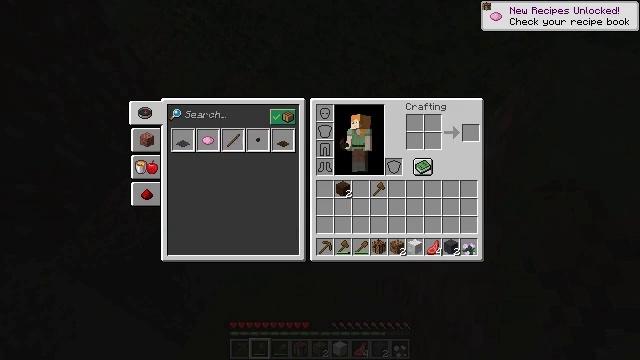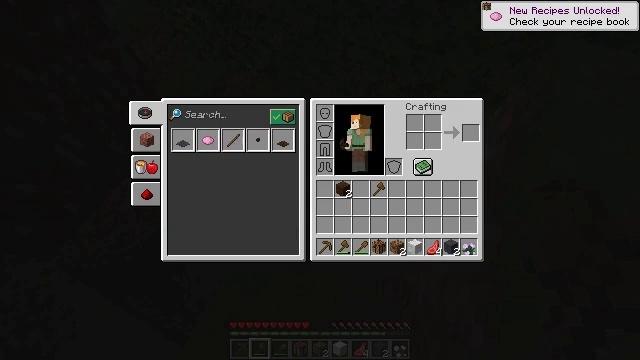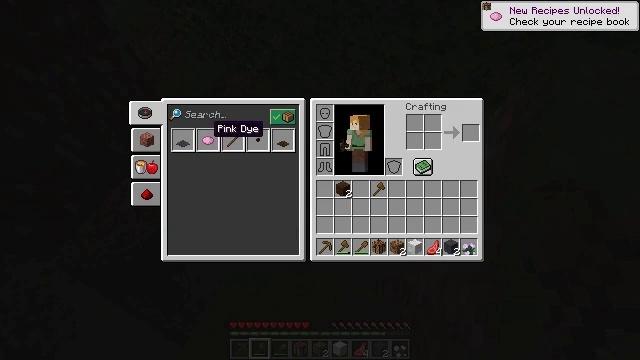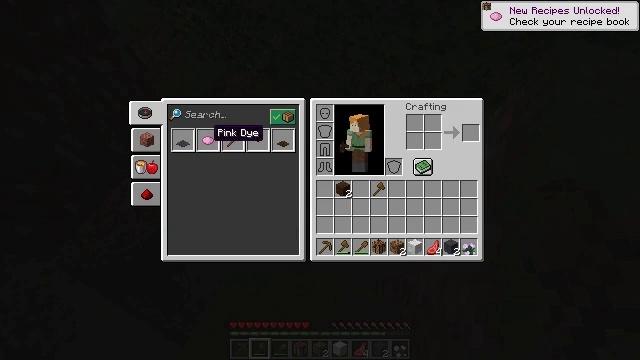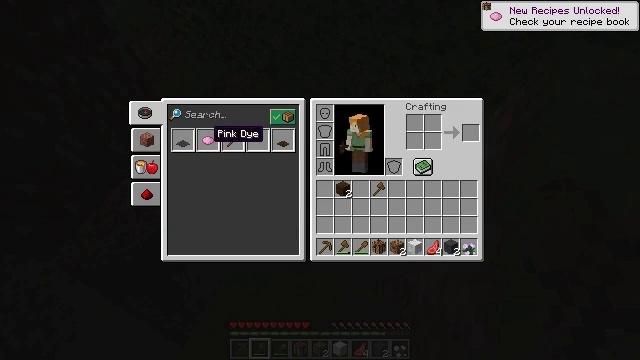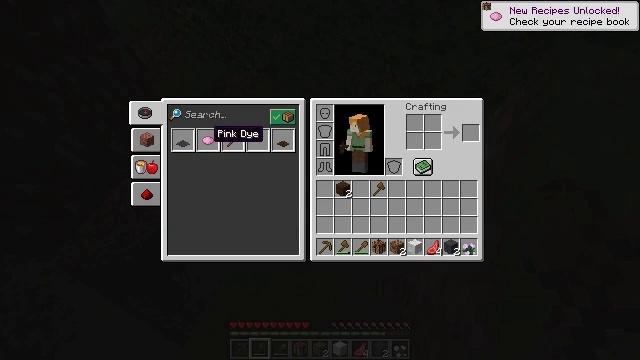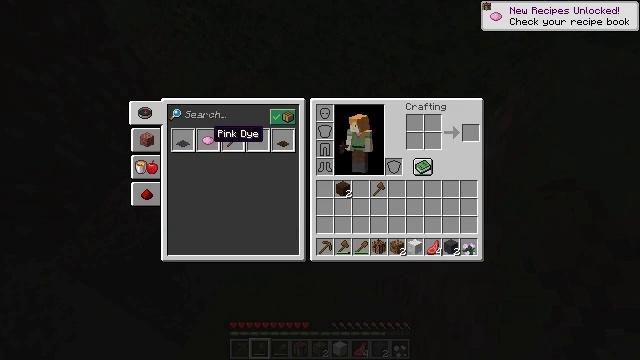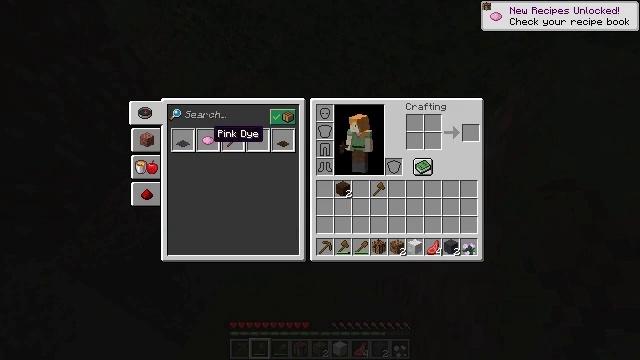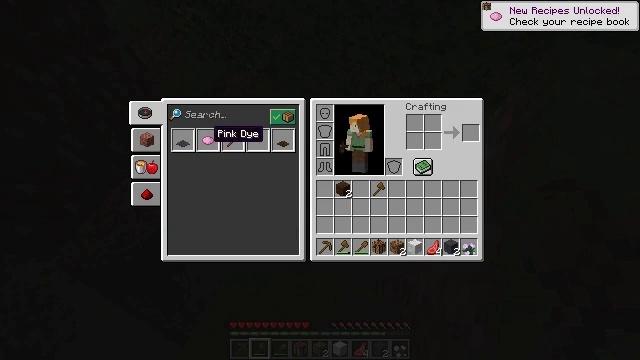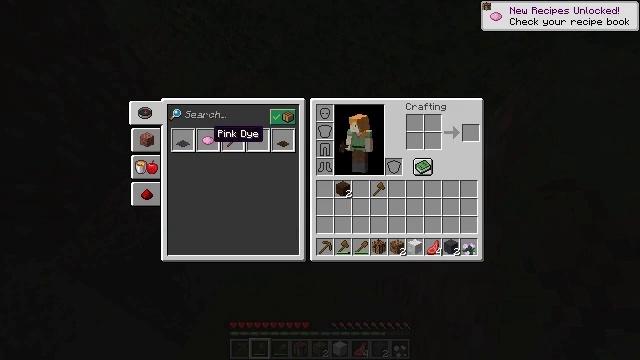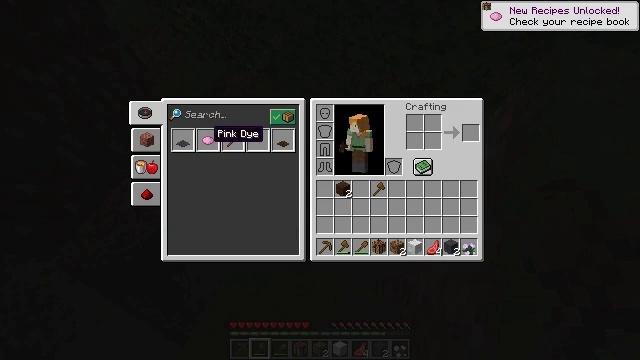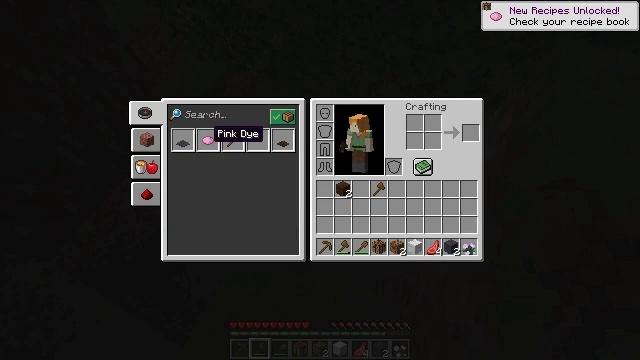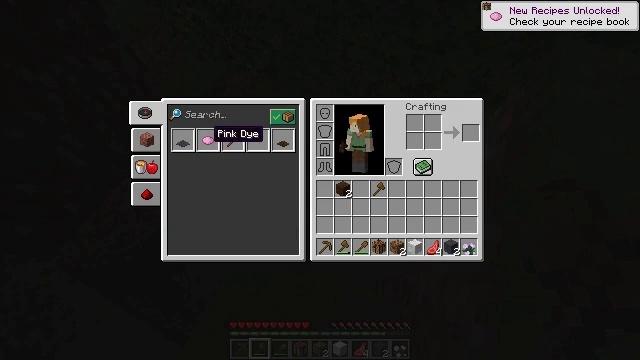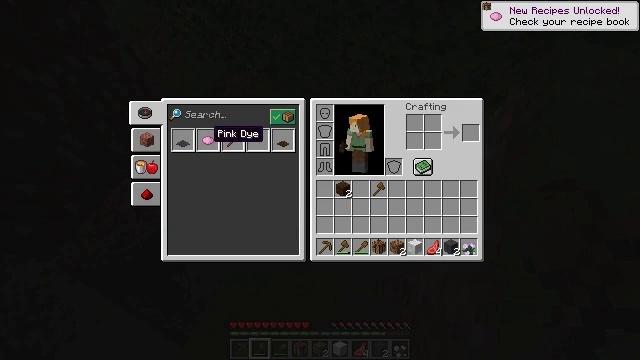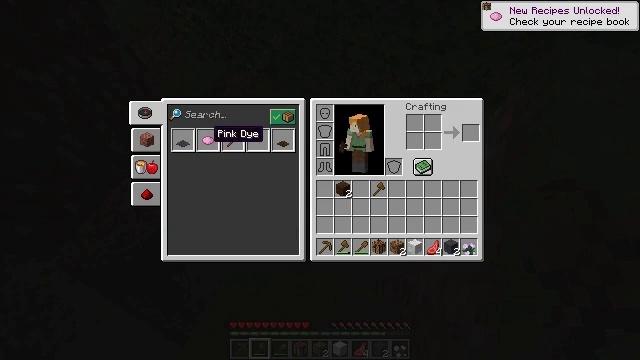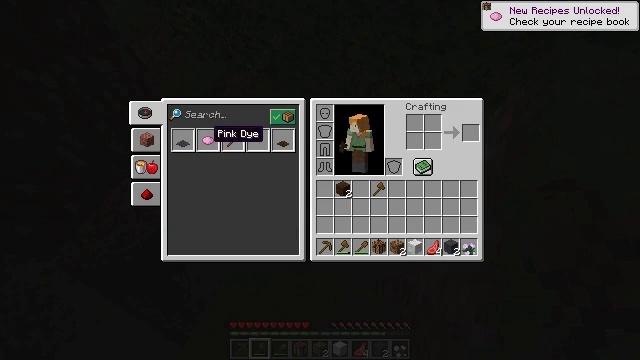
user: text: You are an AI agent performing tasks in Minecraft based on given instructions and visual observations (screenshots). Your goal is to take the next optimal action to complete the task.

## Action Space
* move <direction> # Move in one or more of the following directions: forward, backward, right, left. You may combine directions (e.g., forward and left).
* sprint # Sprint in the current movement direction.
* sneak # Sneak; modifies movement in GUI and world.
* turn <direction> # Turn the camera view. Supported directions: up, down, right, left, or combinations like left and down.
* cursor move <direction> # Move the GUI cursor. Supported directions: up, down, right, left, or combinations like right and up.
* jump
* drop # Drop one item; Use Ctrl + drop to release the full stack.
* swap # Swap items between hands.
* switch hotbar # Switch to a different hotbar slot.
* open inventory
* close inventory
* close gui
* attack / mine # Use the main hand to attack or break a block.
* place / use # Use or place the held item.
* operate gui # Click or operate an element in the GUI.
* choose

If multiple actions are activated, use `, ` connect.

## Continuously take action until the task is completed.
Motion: motion action
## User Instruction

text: Open the crafting table and craft pink dye.
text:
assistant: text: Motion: cursor move down
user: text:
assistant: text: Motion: cursor move down
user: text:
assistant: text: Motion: no_op
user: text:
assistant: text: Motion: no_op
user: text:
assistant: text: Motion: no_op
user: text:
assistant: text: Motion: no_op
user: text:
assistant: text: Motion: no_op
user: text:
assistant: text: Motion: no_op
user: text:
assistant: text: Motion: no_op
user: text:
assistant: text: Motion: no_op
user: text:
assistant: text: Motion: no_op
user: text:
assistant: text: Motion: no_op
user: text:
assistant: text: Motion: operate gui
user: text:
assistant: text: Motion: no_op
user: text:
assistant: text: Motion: no_op
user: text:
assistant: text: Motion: no_op
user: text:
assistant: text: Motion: cursor move right
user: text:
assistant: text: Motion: cursor move right and up
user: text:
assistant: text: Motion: cursor move right and up
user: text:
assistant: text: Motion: cursor move right
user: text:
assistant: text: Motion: cursor move right
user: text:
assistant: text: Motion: no_op
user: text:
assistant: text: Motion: no_op
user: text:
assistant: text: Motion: cursor move down
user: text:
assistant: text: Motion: no_op
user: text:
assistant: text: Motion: cursor move right
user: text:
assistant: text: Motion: no_op
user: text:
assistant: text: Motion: no_op
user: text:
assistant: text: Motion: no_op
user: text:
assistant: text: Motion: no_op